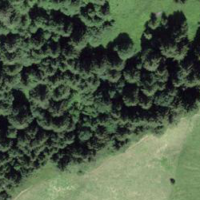
EUNIS habitat code: 44
Species observed at this site:
Ajuga reptans